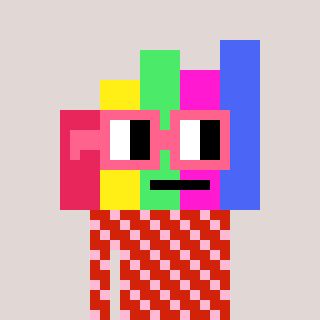
a pixel art character with square pink glasses, a bar chart-shaped head and a red-colored body on a warm background